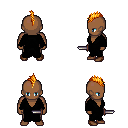
a pixel art fantasy rpg character, male body template, human, dark skin, black robe, metal pants, light blonde mohawk hairstyle, brown shoes, dagger, four views (front, back, left, right), 2x2 character sprite sheet, small pixel art, hard edges, no anti-aliasing